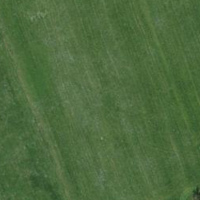
EUNIS habitat code: 24
Species observed at this site:
Milvus milvus
Buteo buteo
Milvus migrans